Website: apple
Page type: customer-info-address
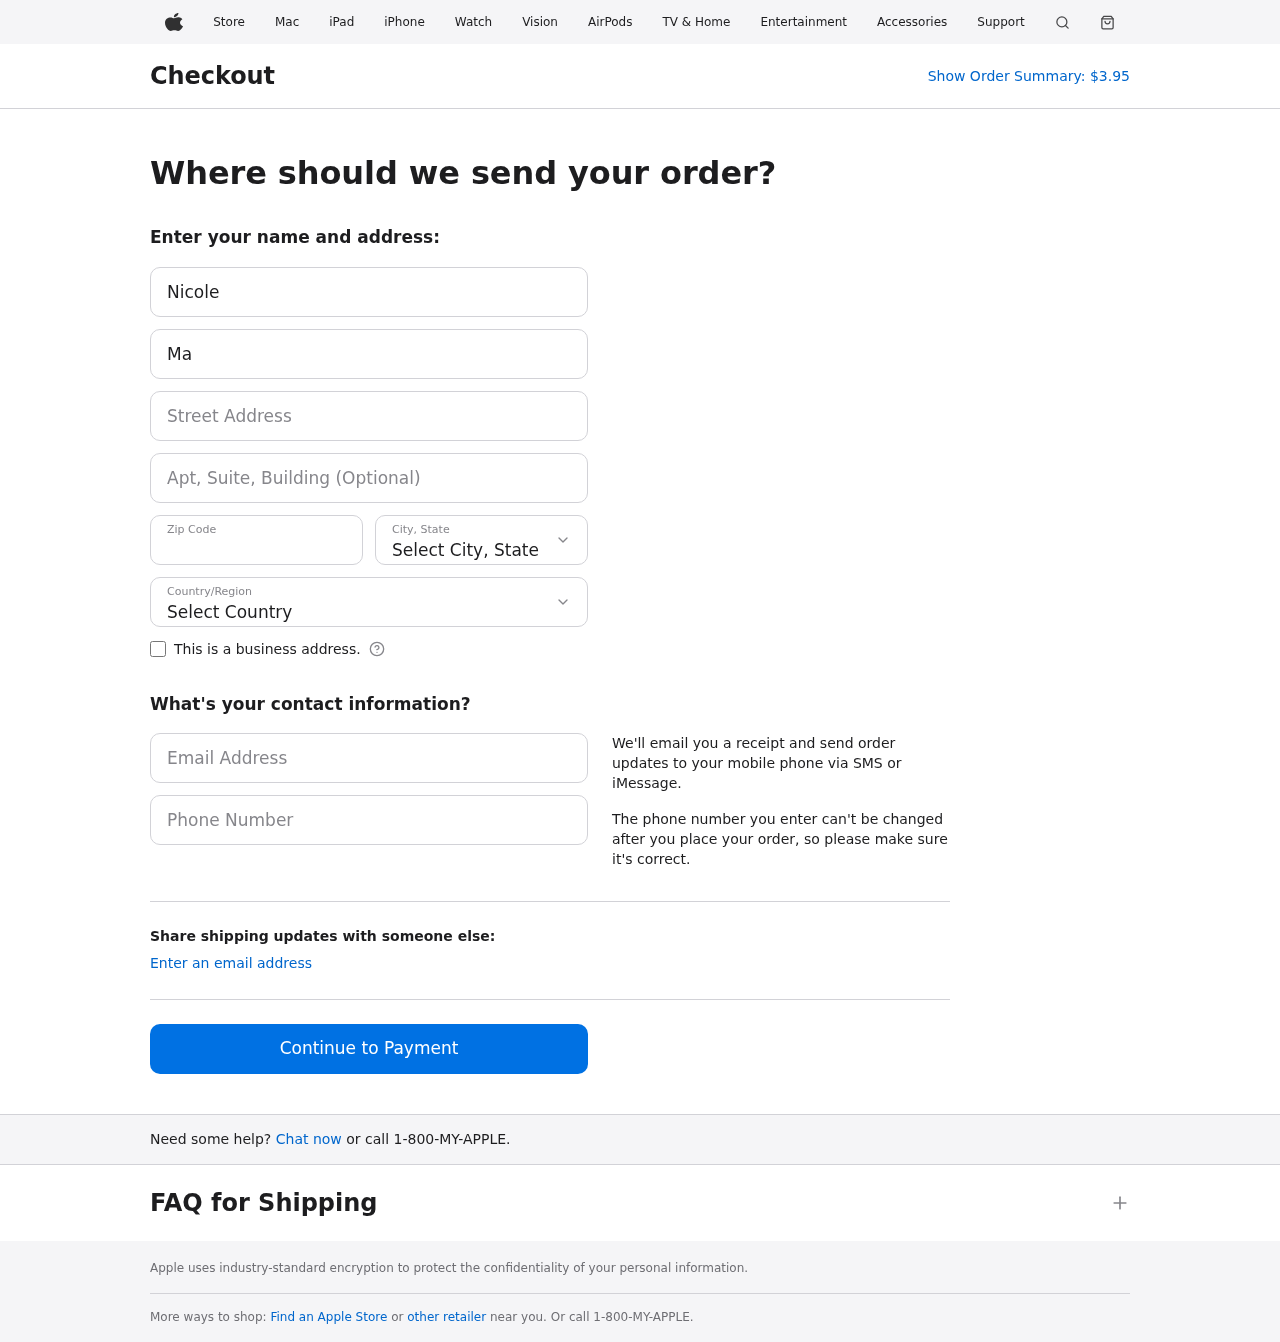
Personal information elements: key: PII_CITY_STATE
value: Port Brentshire, PR
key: PII_COUNTRY
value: United States
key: PII_EMAIL
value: nicolemaxwell@gmail.com
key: PII_FIRSTNAME
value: Nicole
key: PII_LASTNAME
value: Maxwell
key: PII_PHONE
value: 7695286956
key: PII_POSTCODE
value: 69625
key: PII_STREET
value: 0230 Coleman River Apt. 577
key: PII_STREET2
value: Apt. 447
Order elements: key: ORDER_TOTAL
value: $3.95